Interaction volume radius: 5 \u00c5
Interaction volume height: 10 \u00c5
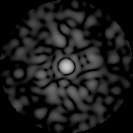
Disorder parameter: 0.7436